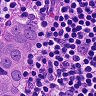
Metastatic tissue present: yes